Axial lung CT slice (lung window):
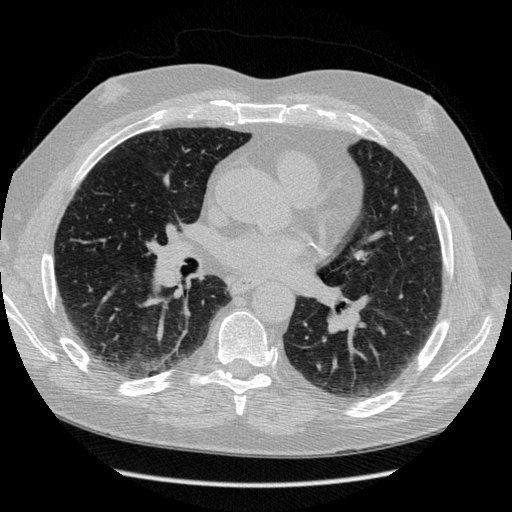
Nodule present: no